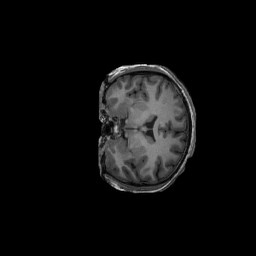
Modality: T1w
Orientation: coronal
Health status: ill
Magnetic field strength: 3 T